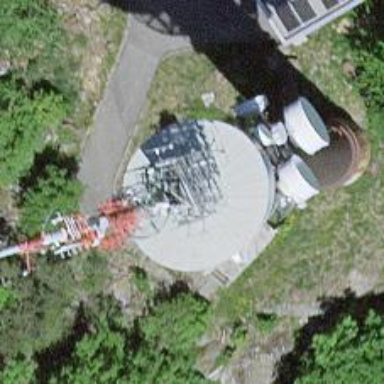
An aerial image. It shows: Communication tower.